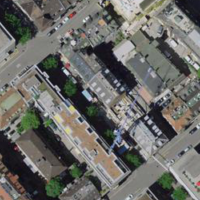
EUNIS habitat code: 54
Species observed at this site:
Corizus hyoscyami
Anthidium manicatum
Stictoleptura rubra
Malva sylvestris
Phaneroptera nana
Mercurialis annua